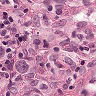
Metastatic tissue present: yes